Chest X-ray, AP view. Patient: 61 years old, sex F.
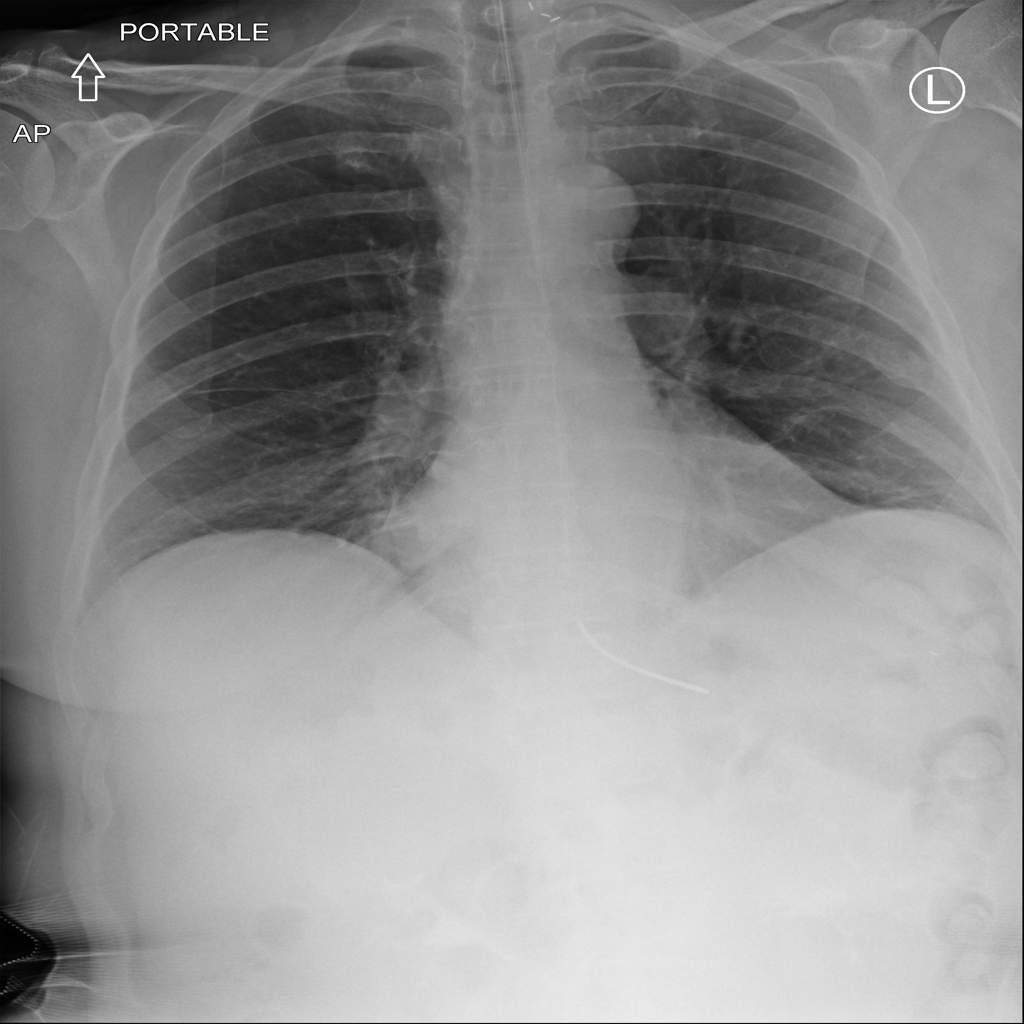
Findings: Infiltration